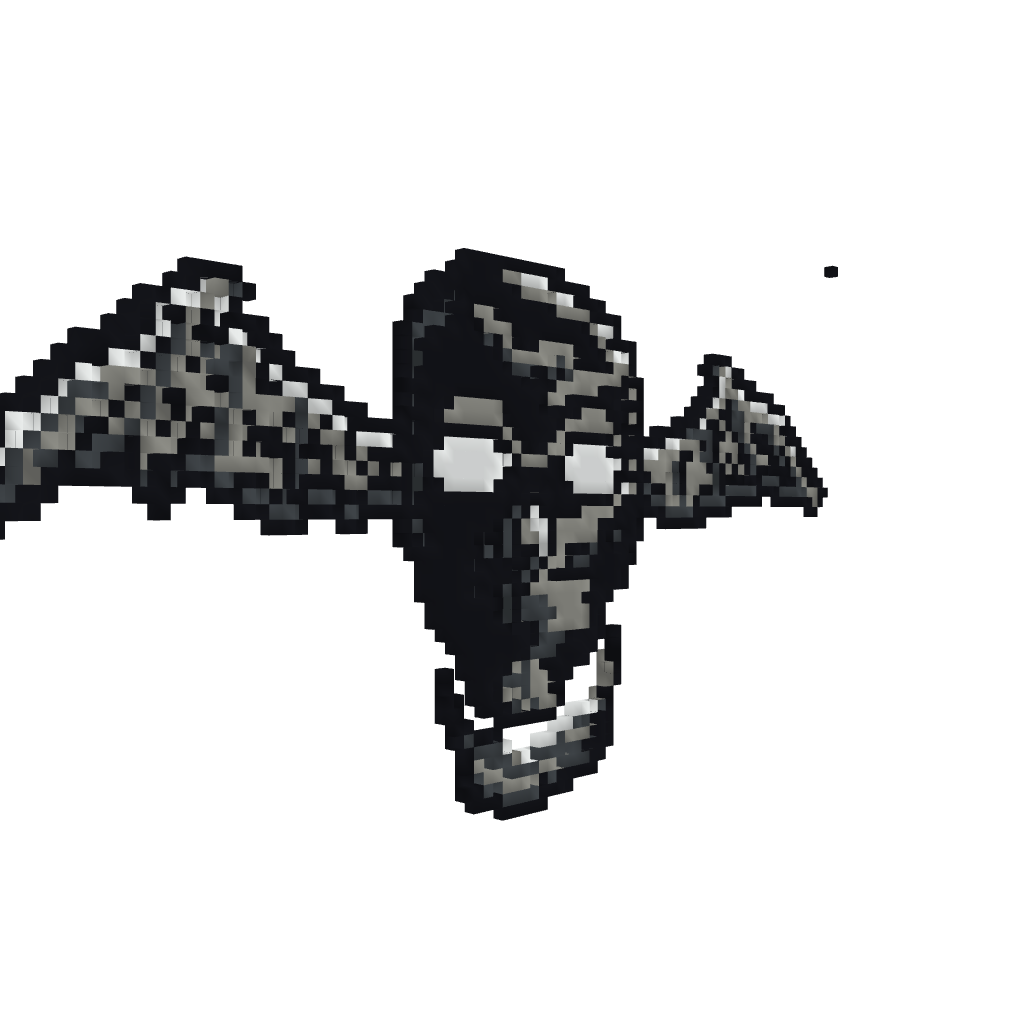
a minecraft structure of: Avenged Sevenfold Logo - By Cybersneeze